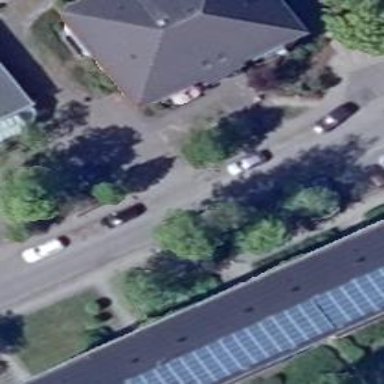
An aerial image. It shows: Road serving as parking aisle.